Question: I have a dataset with categories. In column 4 I have 2 values( two and four which are strings). Do you know why I get the error and how to fix it?TypeError: argument must be a string or number
'''
Traceback (most recent call last):
File "C:..".py", line 112, in _encode
res = _encode_python(values, uniques, encode)
File "C:...py", line 60, in _encode_python
uniques = sorted(set(values))
TypeError: '<' not supported between instances of 'str' and 'float'
'''
During handling of the above exception, another exception occurred:
'''
Traceback (most recent call last):
File "C...".py", line 35, in <module>
X[:, 4] = labelencoder_X4.fit_transform(X[:, 4])
File "C:...py", line 252, in fit_transform
self.classes_, y = _encode(y, encode=True)
File "C:....py", line 114, in _encode
raise TypeError("argument must be a string or number")
TypeError: argument must be a string or number
'''
Code:
'''
import numpy as np #mathematical tools
import matplotlib.pyplot as plt #plot nice charts
import pandas as pd #import and manage data sets
# Making a list of missing value types
missing_values = ["?"]
df= pd.read_csv('D:\data.csv',na_values = missing_values)
#print the new table with the missing values
# print (df)
# print (df.isnull())
X = df.iloc[:, :-1].values #Matrix - independent variables (features)
y = df.iloc[:, 24].values #dependent variables vectors
from sklearn.preprocessing import LabelEncoder, OneHotEncoder
labelencoder_X2 = LabelEncoder()
X[:, 2] = labelencoder_X2.fit_transform(X[:, 2]) #gas=0, fuel=1
labelencoder_X3 = LabelEncoder()
X[:, 3] = labelencoder_X3.fit_transform(X[:, 3])
#I get an error her
labelencoder_X4 = LabelEncoder()
X[:, 4] = labelencoder_X4.fit_transform(X[:, 4])
labelencoder_X5 = LabelEncoder()
X[:, 5] = labelencoder_X5.fit_transform(X[:,5])
labelencoder_X6 = LabelEncoder()
X[:, 6] = labelencoder_X6.fit_transform(X[:, 6])
labelencoder_X7 = LabelEncoder()
X[:, 7] = labelencoder_X7.fit_transform(X[:, 7])
labelencoder_X13 = LabelEncoder()
X[:, 13] = labelencoder_X13.fit_transform(X[:, 13])
labelencoder_X14 = LabelEncoder()
X[:, 14] = labelencoder_X14.fit_transform(X[:, 14])
labelencoder_X15 = LabelEncoder()
X[:, 16] = labelencoder_X14.fit_transform(X[:, 16])
from sklearn.impute import SimpleImputer
imputer=SimpleImputer(missing_values="NaN", strategy='mean')
imputer.fit(X[:, 1:24])
X[:, 1:24]=imputer.transform(X[:, 1:24])
'''
Thank you for the help!

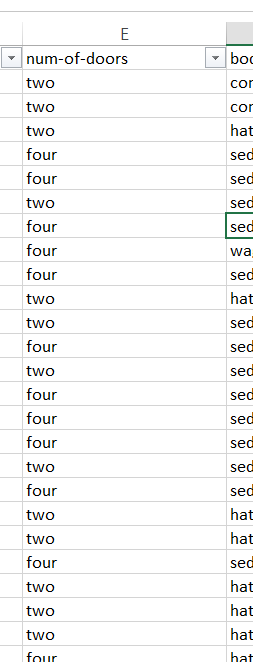
Answer: This error typically occurs when having 'NaN' values in a column with strings. 'NaN' is of type 'float', and this is why you get:
'''
TypeError: '<' not supported between instances of 'str' and 'float'
'''
You should substitute missing values before anything else. One way to do so:
'''
import pandas as pd
from sklearn.preprocessing import LabelEncoder
# Making a list of missing value types
missing_values = ["?"]
df = pd.read_csv('D:\data.csv', na_values=missing_values)
X = df.iloc[:, :-1]
y = df.iloc[:, 24]
X.iloc[:, 4] = X.iloc[:, 4].fillna('NaN') # <-- add this line
X.iloc[:, 4] = LabelEncoder().fit_transform(X.iloc[:, 4])
'''
Now the label encoding shouldn't cause any problems anymore. You will have to do this substitution for all of the columns with strings.